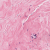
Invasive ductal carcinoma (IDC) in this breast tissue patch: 0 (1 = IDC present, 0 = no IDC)